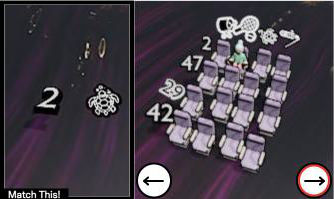
Task: seats
Answer: no